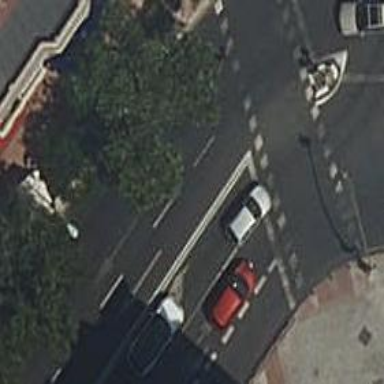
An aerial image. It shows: Road with traffic signals.